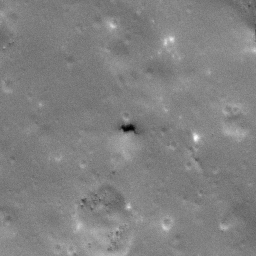
Pit: Kepler 4a
Host crater: Kepler
Host type: impact_melt
Lunar coordinates: latitude 7.946, longitude 322.136